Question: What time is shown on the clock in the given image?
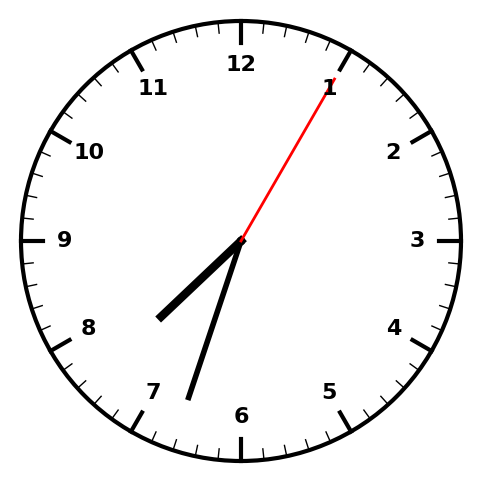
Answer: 07:33:05